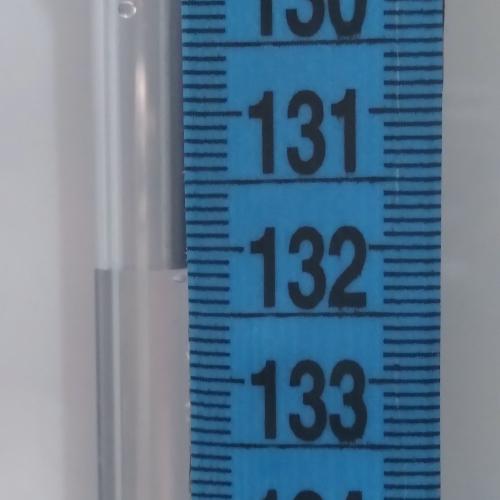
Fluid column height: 132.2 cm